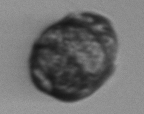
Label: Margalefidinium